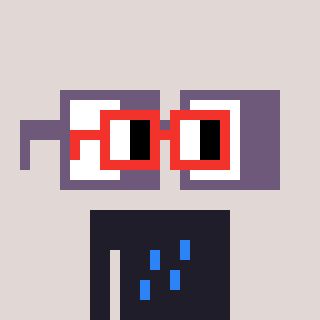
a pixel art character with square red glasses, a glasses-shaped head and a grayscale-colored body on a warm background